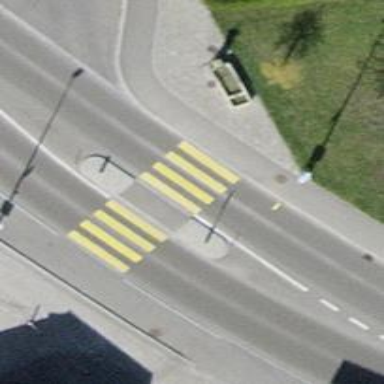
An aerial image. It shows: Asphalt footway with marked zebra crossing and island.